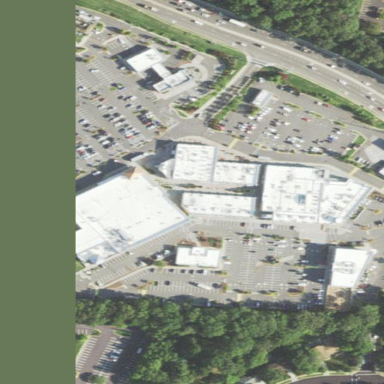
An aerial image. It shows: Retail area that is mall.